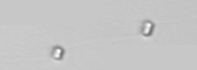
Label: Chaetoceros_tenuissimus